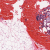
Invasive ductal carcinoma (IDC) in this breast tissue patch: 1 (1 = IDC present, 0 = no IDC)